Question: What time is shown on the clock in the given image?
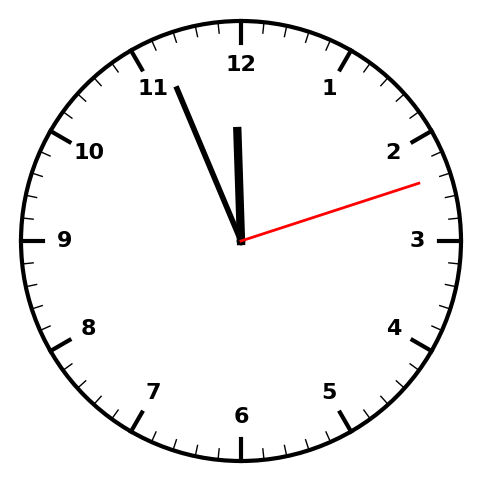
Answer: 11:56:12